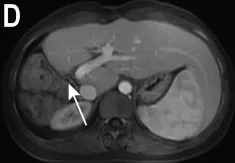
Images of the operation and the MRI reexamination after surgery. (D-F) show the MRI reexamination after surgery. Arrows in (D-F) figures indicate the liver resection margin.
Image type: radiology (mri)